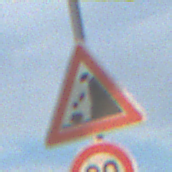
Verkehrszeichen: SteinschlagRechts
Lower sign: Geschwindigkeit20
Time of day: SunriseSunset
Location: Outdoor (Nature)
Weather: PartlyCloudy
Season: NotSpecified
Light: Natural